Current action and preconditions to check: trajectory_clear

Your task: For each precondition in the list above, predict whether it will hold at this action.

Consider the current scene as observed from the mobile robot's camera, and analyze the predicted future states of all dynamic agents (e.g., people, animals, vehicles, or any moving entities) within the NEXT SECOND.

IMPORTANT: Only answer "very likely" if you are absolutely certain—based on strong, clear evidence—that a dynamic agent will violate the precondition in the predicted future state. Do NOT answer "very likely" for unlikely, ambiguous, or low-probability risks.

Ask yourself for each precondition: Is there a high probability, with clear and convincing evidence, that the predicted future states of any dynamic agent will interfere with the predicted future state of the currently executing action within the NEXT SECOND, causing that precondition to fail?

Assess the risk level based on these predictions. Use "likely" or "very likely" if motions create a clear risk of interference.

Use "neutral" or "improbable" if agents are nearby but their predicted paths are clearly diverging or non-conflicting.

Failure Risk Categories: "very improbable", "improbable", "neutral", "likely", "very likely"

Answer Format: Output ONLY the probability_of_failure value from these categories: "very improbable", "improbable", "neutral", "likely", "very likely"

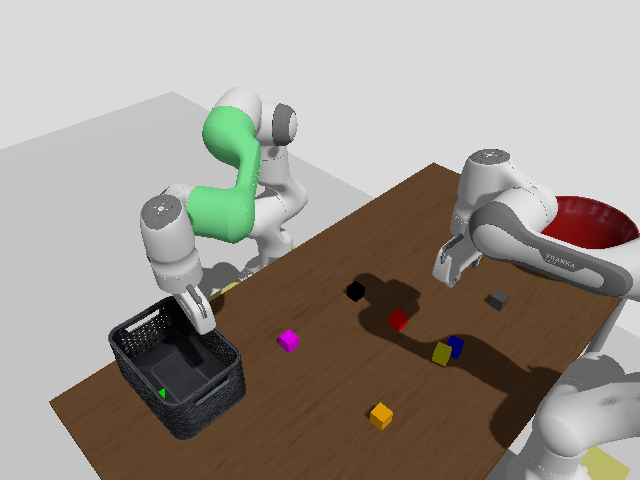

Answer: very improbable